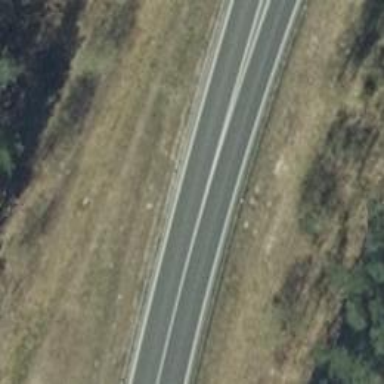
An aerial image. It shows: Asphalt trunk highway.